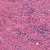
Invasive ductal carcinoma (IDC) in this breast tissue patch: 0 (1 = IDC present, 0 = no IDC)